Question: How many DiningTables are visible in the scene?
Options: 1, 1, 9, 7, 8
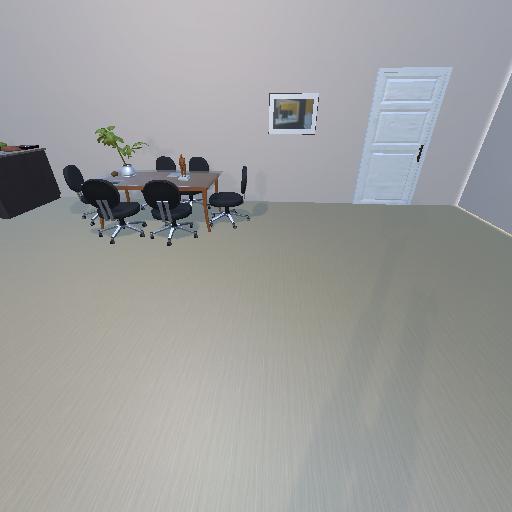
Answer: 1